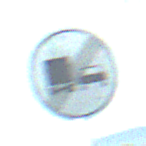
Verkehrszeichen: EndeUeberholverbotKraftfahrzeuge
Umgebung: Outdoor, Nature
Tageszeit: MorningAfternoon
Wetter: Clear
Licht: Natural
Jahreszeit: NotSpecified
Kontrast: HighContrast